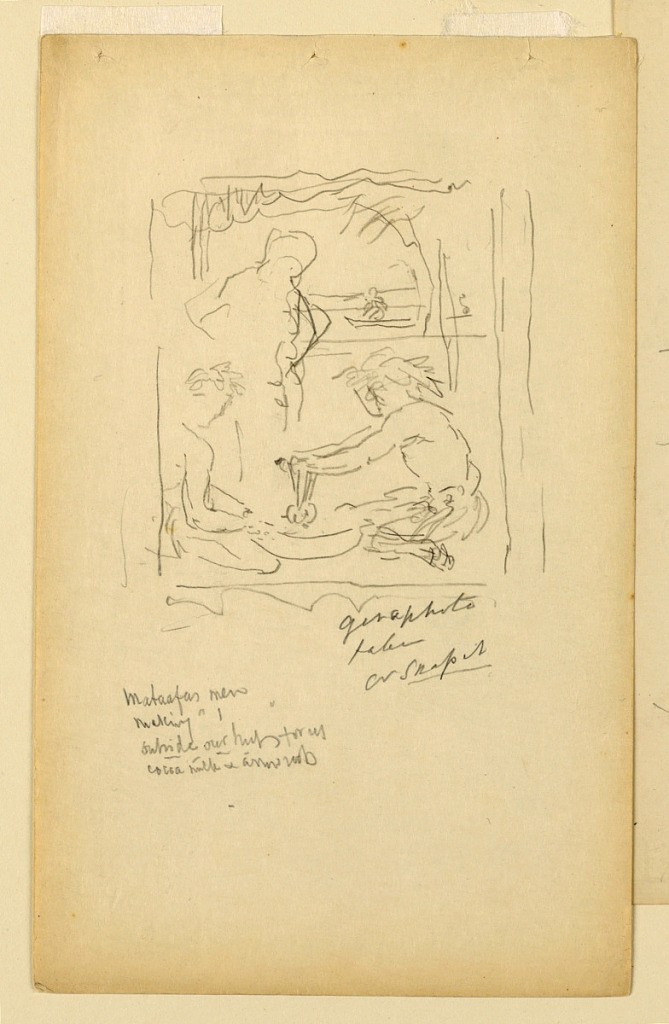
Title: Mataafas Men Making
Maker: John La Farge, American, 1835–1910
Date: October 1890
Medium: Graphite on paper
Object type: Drawing
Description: Leaf from a sketchbook. Two seated figures working with mortar and pestel. A standing figure beside them. In the distance, a figure in a boat.